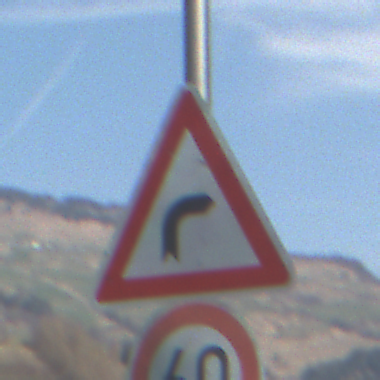
Verkehrszeichen: KurveRechts
Zusatzzeichen unten: Geschwindigkeit60
Umgebung: Outdoor, Nature
Tageszeit: MorningAfternoon
Wetter: PartlyCloudy
Licht: Natural
Jahreszeit: NotSpecified
Kontrast: HighContrast